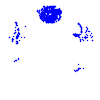
Particle: proton